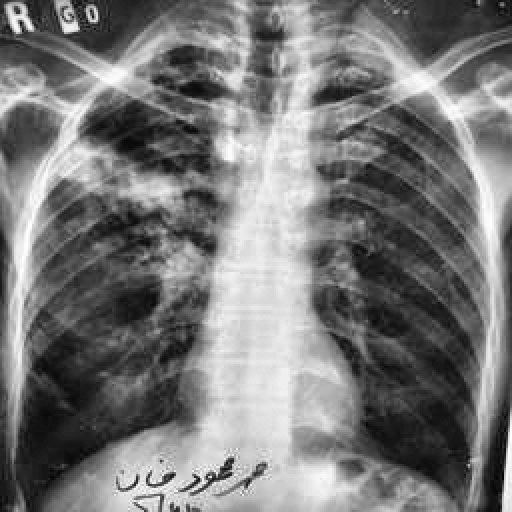
Finding: TUBERCULOSIS